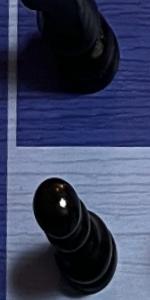
Label: Empty